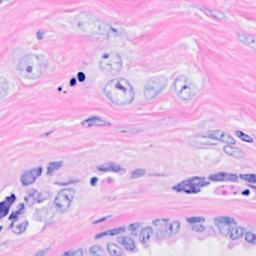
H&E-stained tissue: Breast